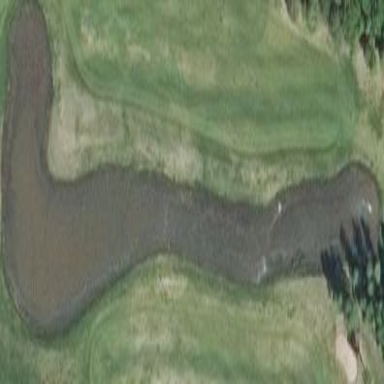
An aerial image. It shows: Scenic view of water hazard on golf course. The natural water feature adds beauty to the landscape.